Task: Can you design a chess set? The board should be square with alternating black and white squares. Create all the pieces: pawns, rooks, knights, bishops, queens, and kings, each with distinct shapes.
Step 2857:
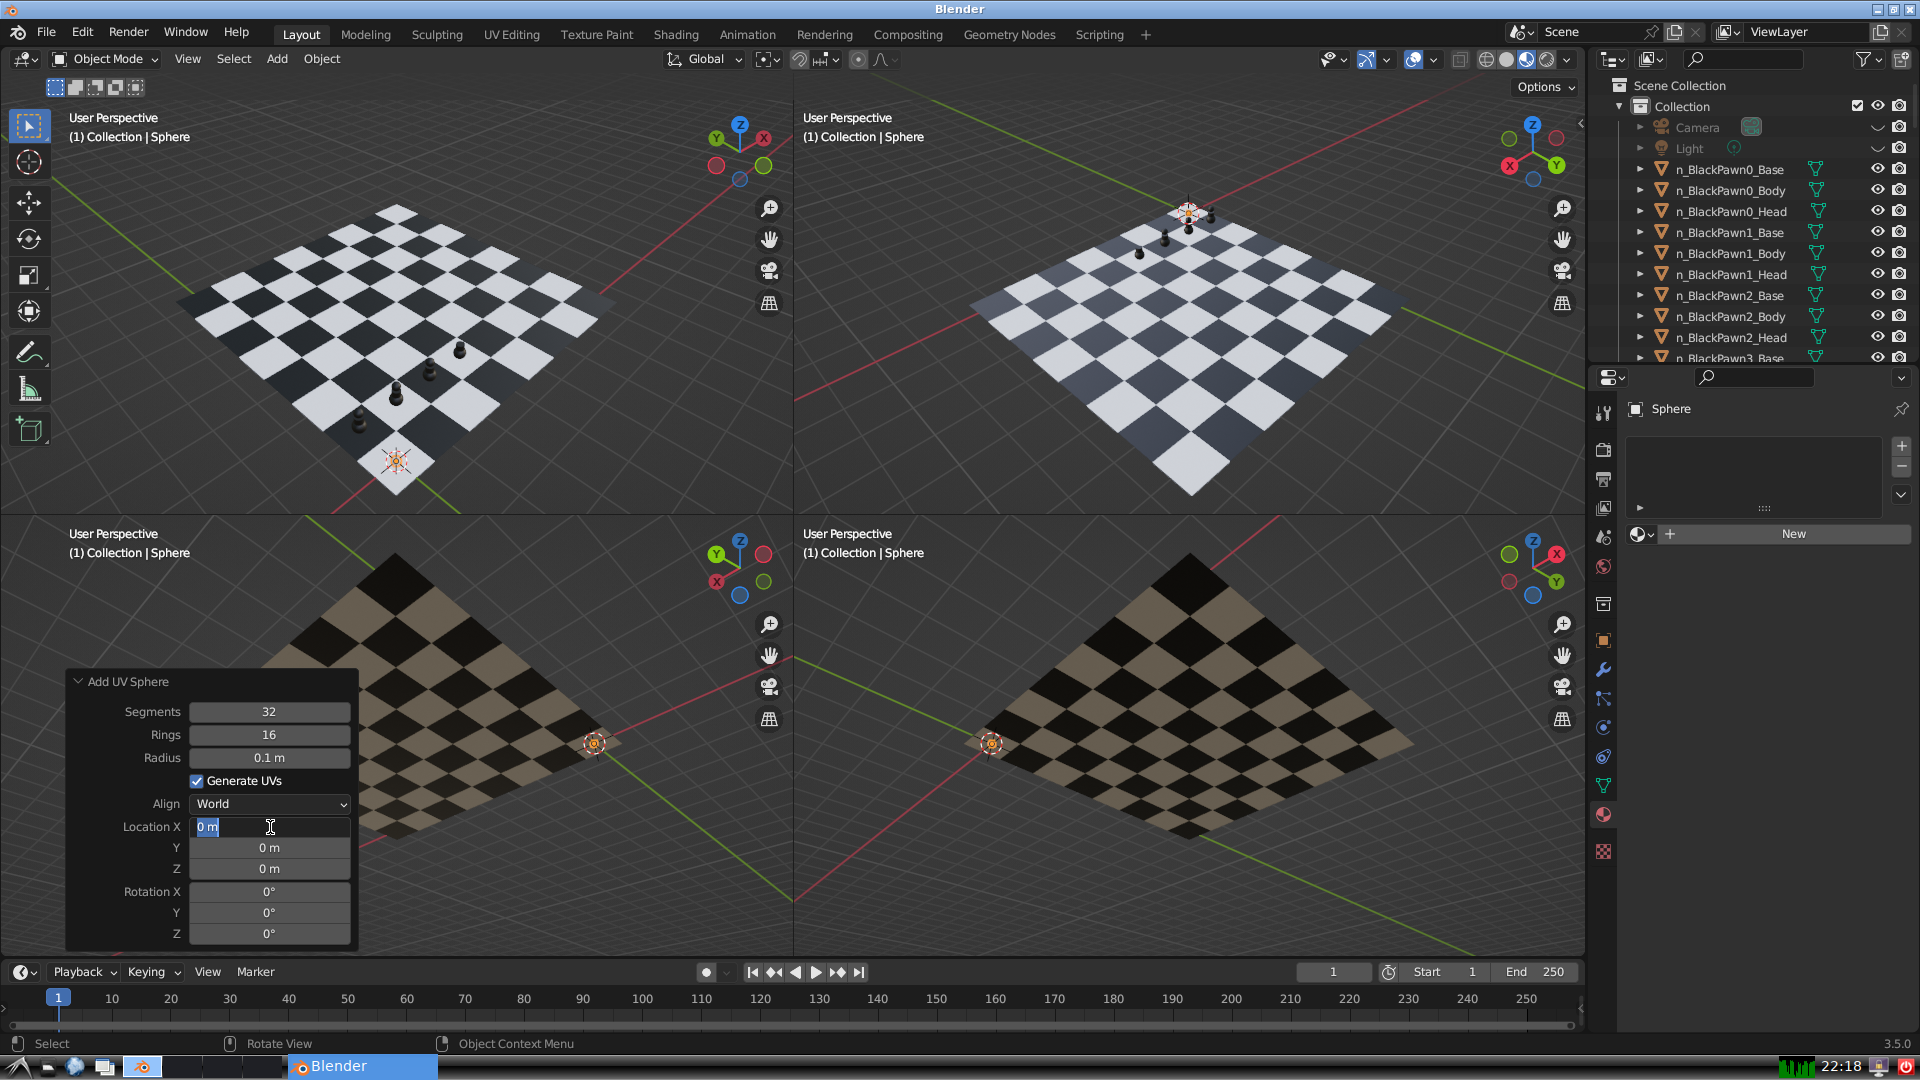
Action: input_text: 3.0